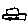
Label: car